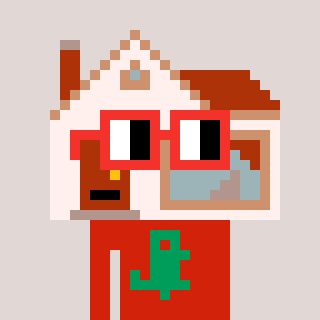
a pixel art character with square red glasses, a house-shaped head and a red-colored body on a warm background